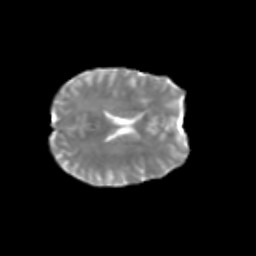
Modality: T2w
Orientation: axial
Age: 38
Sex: female
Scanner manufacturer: siemens
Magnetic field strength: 3 T
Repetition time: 1.8 s
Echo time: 0.07 s